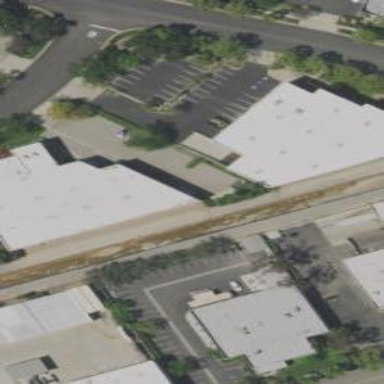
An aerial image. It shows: Warehouse.